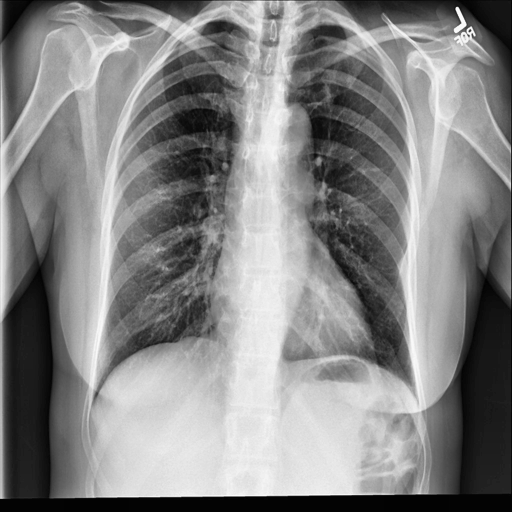
Finding: NORMAL